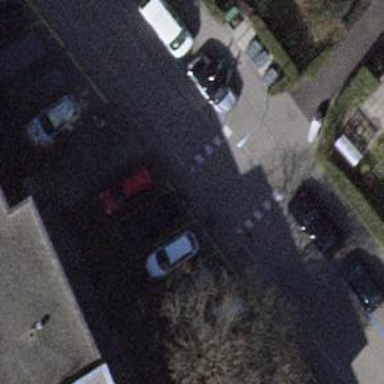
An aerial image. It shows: Unmarked crossing with traffic calming table.